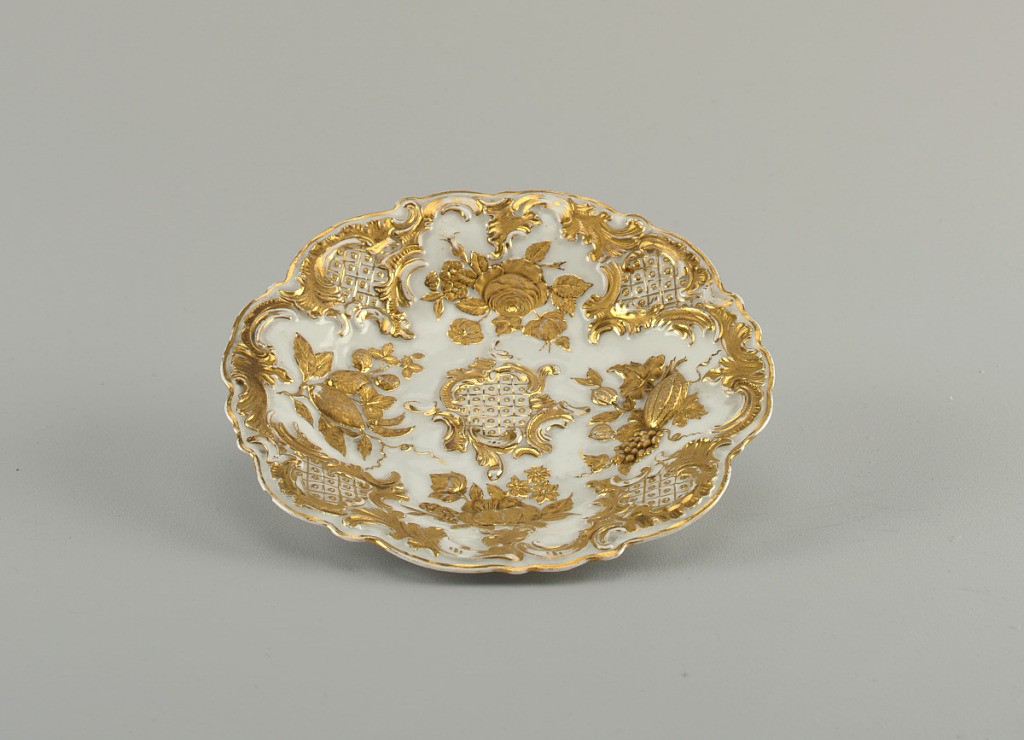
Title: Dessert Dish
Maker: Meissen Porcelain Manufactory, German, active from 1710 to the present
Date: mid- 19th century
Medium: hard paste porcelain, vitreous enamel, gold
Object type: dish
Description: Oval plate with scalloped edges, partially gilded with floral relief ornament.